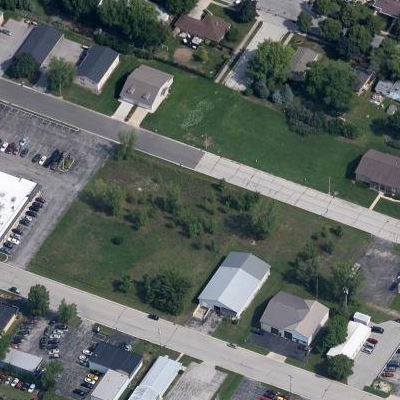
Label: aGrass